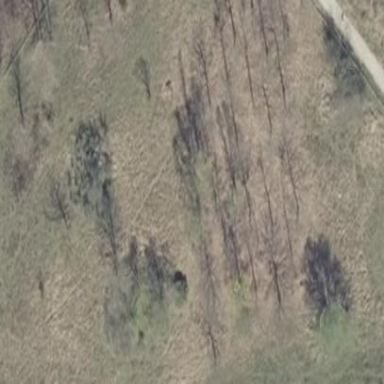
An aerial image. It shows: Mixed leaf woodland.